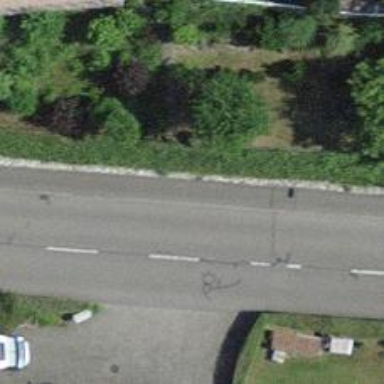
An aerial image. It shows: Sidewalk.